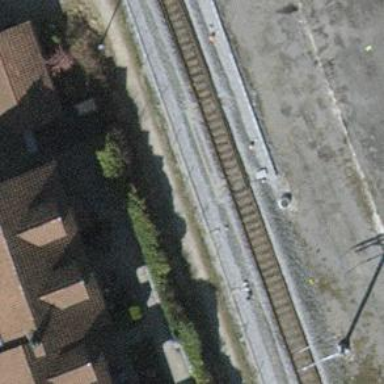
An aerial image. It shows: Railway switch.